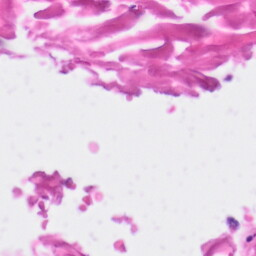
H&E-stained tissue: Skin